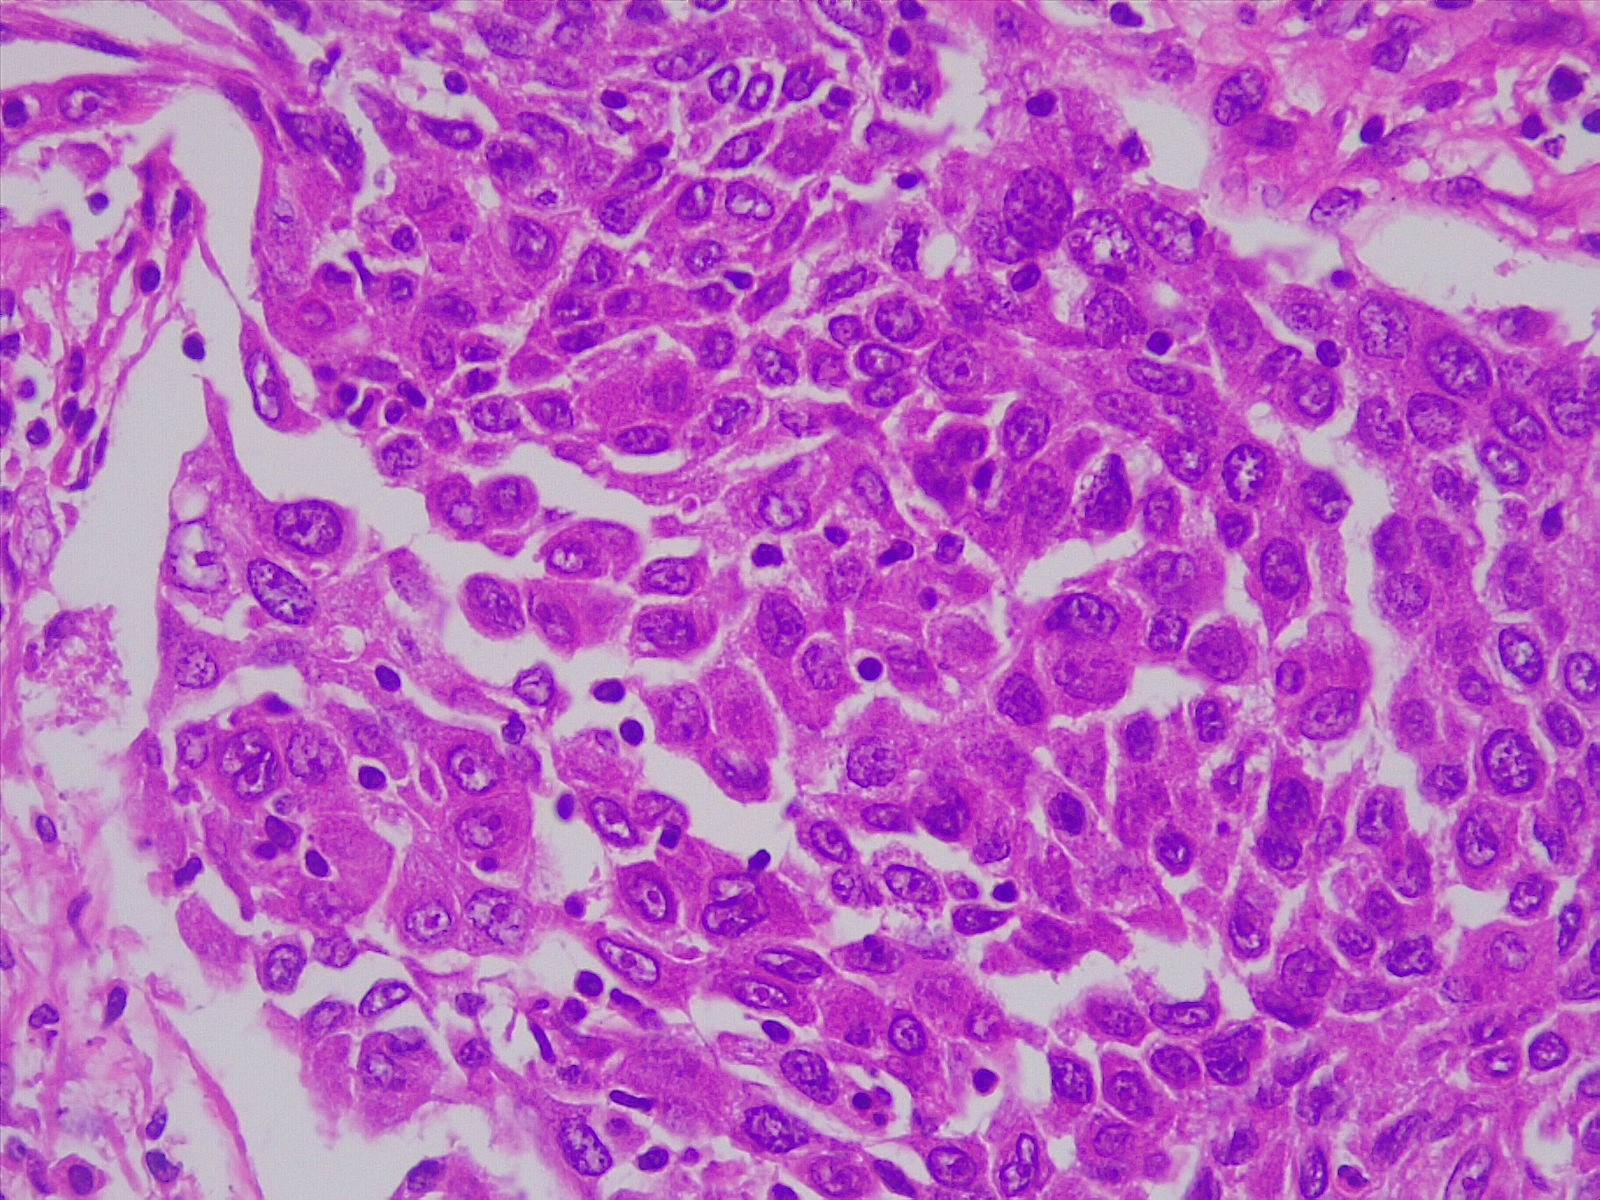
Label: lung squamous cell carcinoma, moderately differentiated